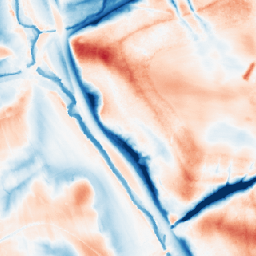
Category: edge_preserving
Decomposition family: guided
Decomposition parameters: radius: 16
eps: 0.01
Upsampling method: nearest
Upsampling parameters: scale: 8
Upsampling scale: 8